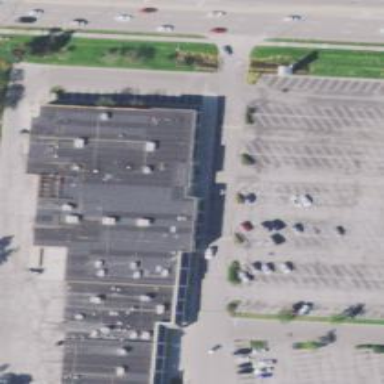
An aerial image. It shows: Supermarket.